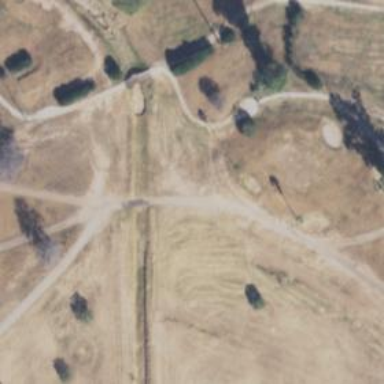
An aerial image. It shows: Path bridge over golf cartpath.